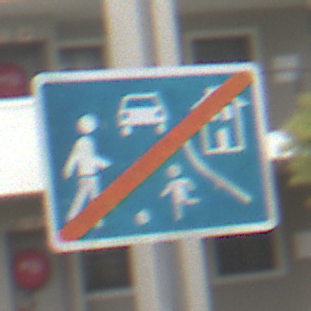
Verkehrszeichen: EndeVerkehrsberuhigterBereich
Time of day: Midday
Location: Outdoor (Urban)
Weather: Overcast
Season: NotSpecified
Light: Natural